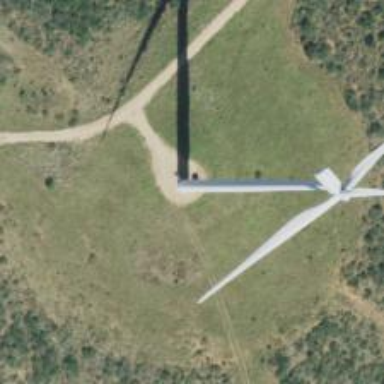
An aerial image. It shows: Wind generator powered by horizontal axis wind turbine.